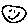
Label: smiley face